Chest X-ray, AP view. Patient: 35 years old, sex F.
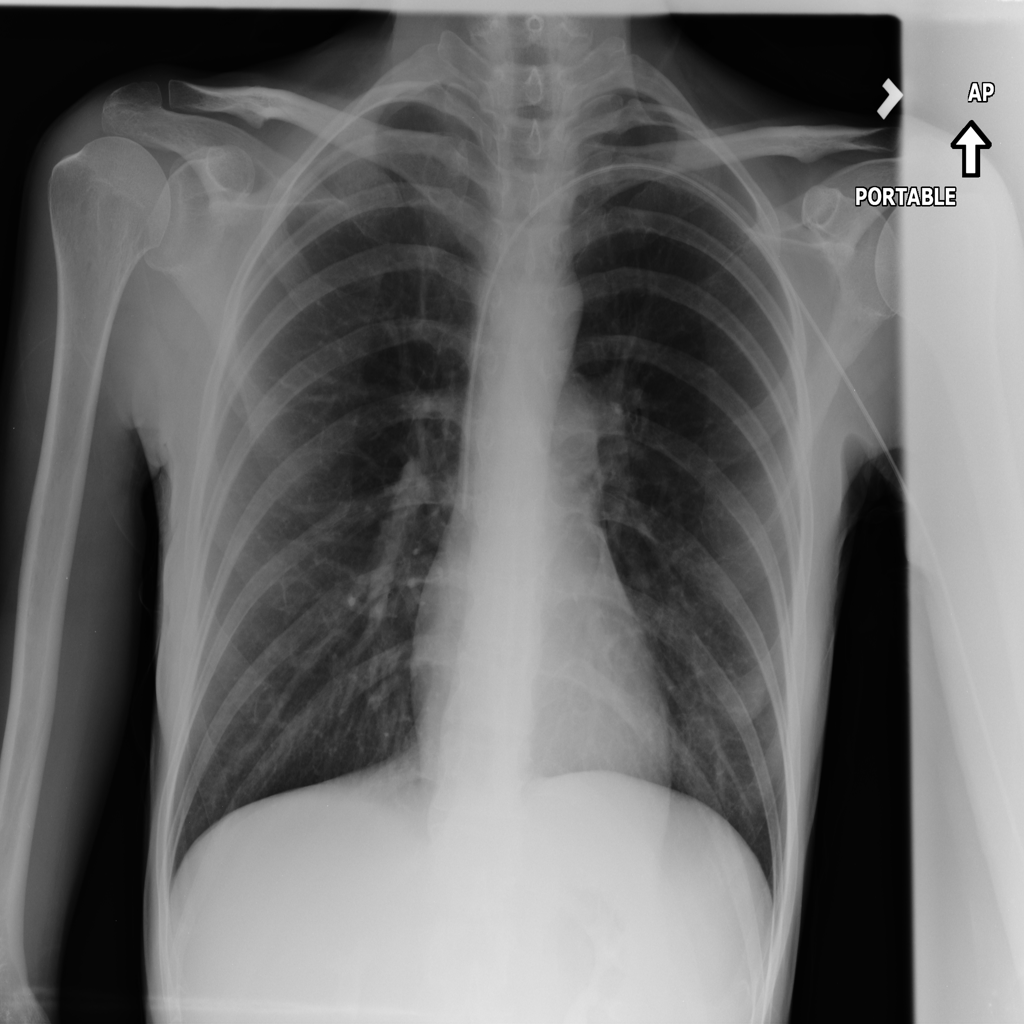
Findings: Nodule